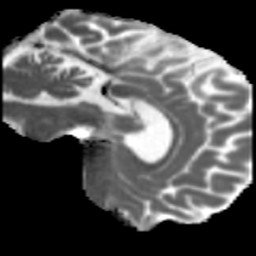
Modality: MD
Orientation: sagittal
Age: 41
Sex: male
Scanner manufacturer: siemens
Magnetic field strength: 3 T
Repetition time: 5.47 s
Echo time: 0.0854 s